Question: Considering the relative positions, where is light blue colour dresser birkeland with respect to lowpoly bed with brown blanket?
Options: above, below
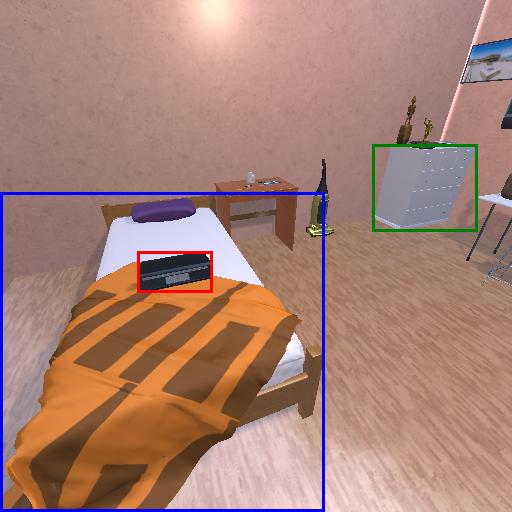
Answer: above